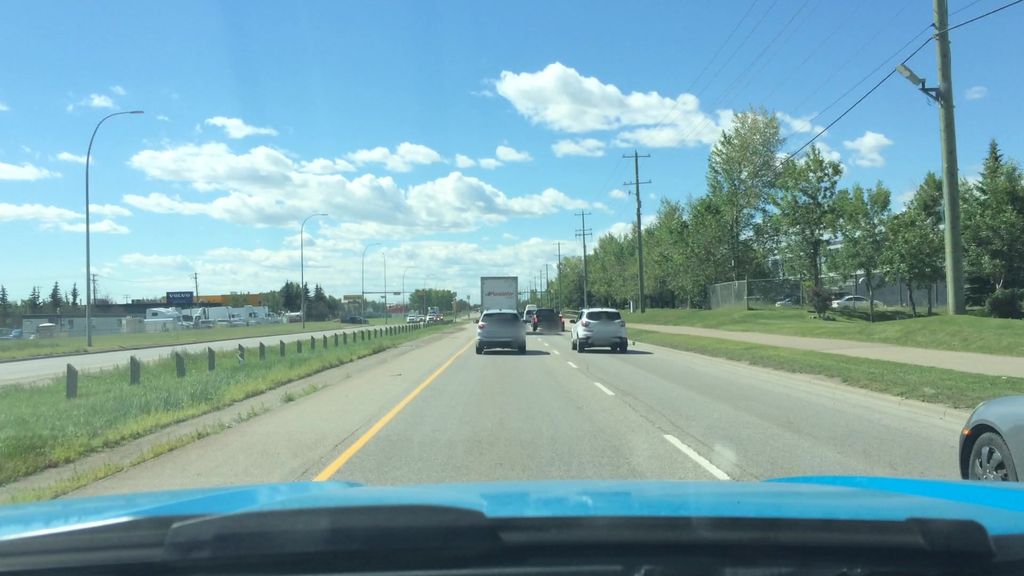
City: calgary